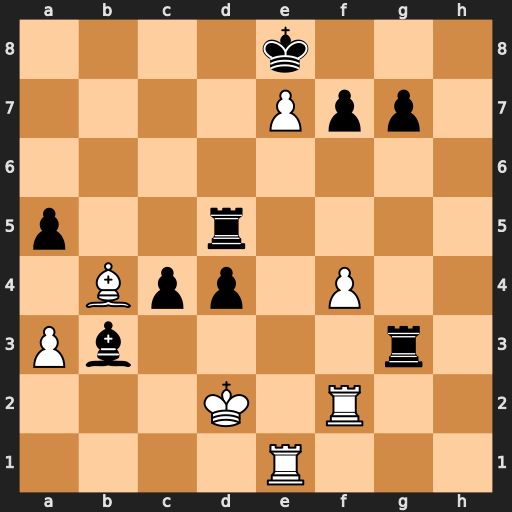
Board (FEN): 4k3/4Ppp1/8/p2r4/1Bpp1P2/Pb4r1/3K1R2/4R3
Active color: w
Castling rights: -
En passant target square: -
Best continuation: Rh2 Rg2+ Rxg2